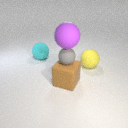
large purple rubber sphere above small gray rubber sphere